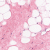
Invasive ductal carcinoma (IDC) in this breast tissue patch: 0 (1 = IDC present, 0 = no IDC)